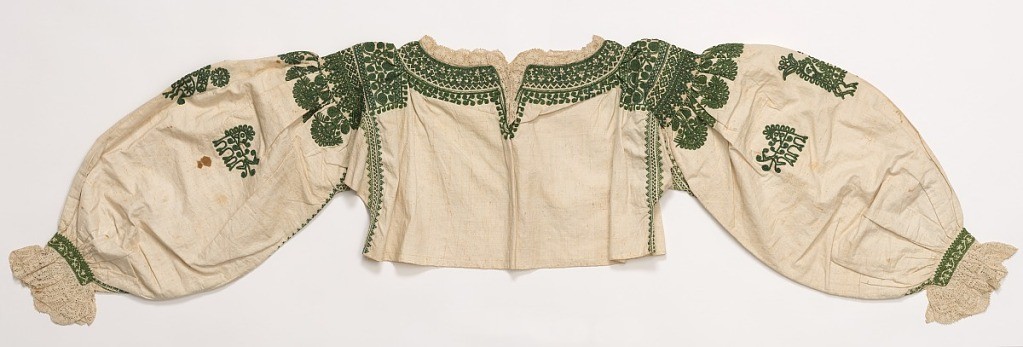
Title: Woman's blouse
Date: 19th century
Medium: cotton Technique: embroidery
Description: Woman's blouse densely embroidered in dark green on natural cotton. Long, full sleeves trimmed with bobbin lace at the cuff. Neck and shoulders embroidered with geometric and floral forms. Paschal lamb is on each sleeve.